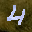
Label: 4